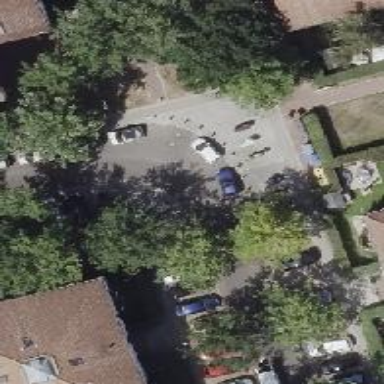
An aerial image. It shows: Residential road with asphalt surface and sidewalks on both sides.